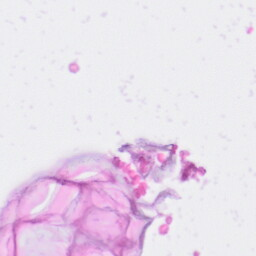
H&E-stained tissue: Skin